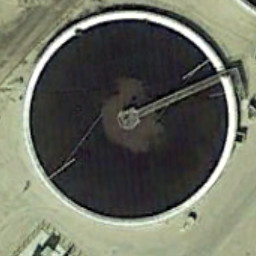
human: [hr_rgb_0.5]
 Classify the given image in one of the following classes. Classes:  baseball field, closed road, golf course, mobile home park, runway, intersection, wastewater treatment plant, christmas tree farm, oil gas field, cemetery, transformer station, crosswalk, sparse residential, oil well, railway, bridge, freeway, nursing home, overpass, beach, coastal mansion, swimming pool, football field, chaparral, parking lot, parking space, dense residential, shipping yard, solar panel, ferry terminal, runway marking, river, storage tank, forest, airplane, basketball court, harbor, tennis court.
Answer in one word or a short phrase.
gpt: wastewater treatment plant